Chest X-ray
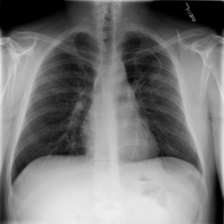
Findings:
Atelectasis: negative
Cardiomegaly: negative
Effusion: negative
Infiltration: negative
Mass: negative
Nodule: negative
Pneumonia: negative
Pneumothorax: negative
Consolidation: negative
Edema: negative
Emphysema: negative
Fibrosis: negative
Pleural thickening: negative
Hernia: negative